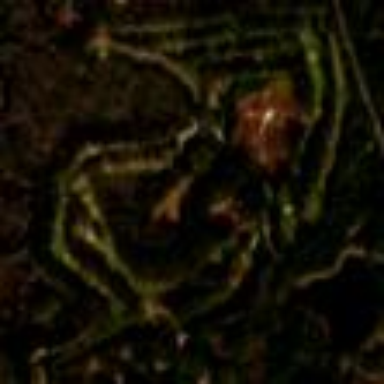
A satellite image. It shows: Golf course surrounded by greenery.